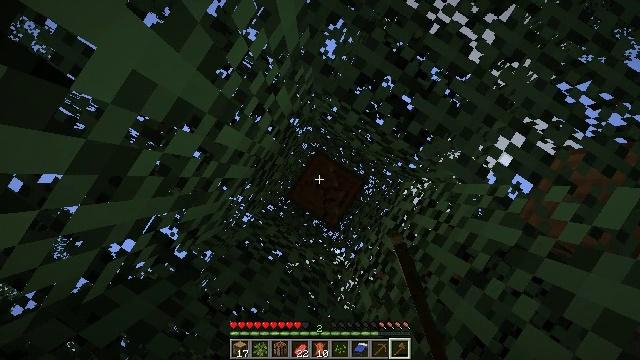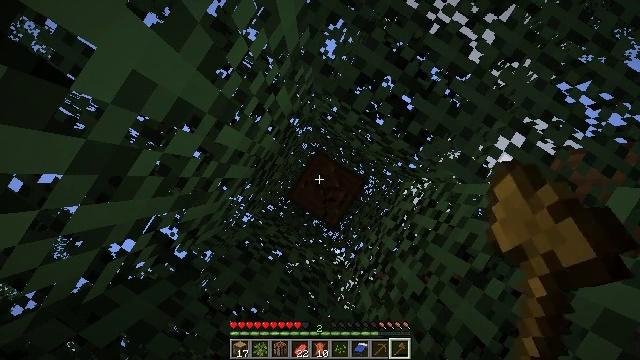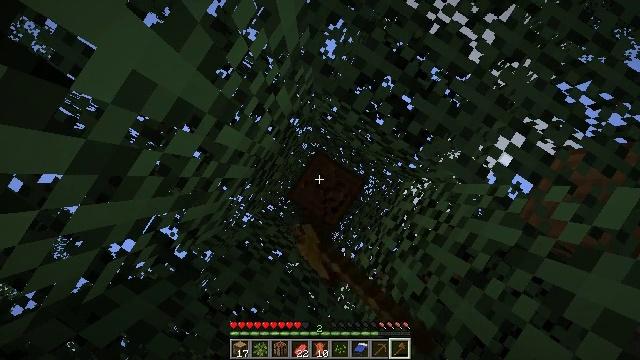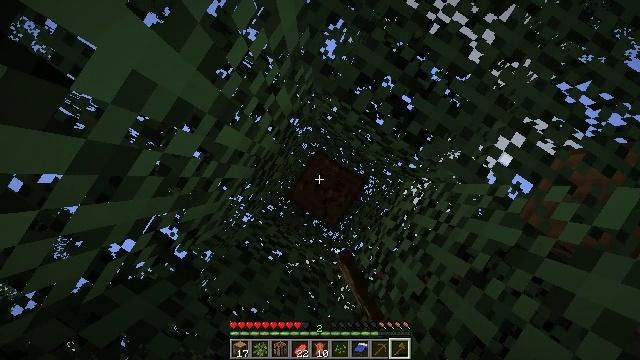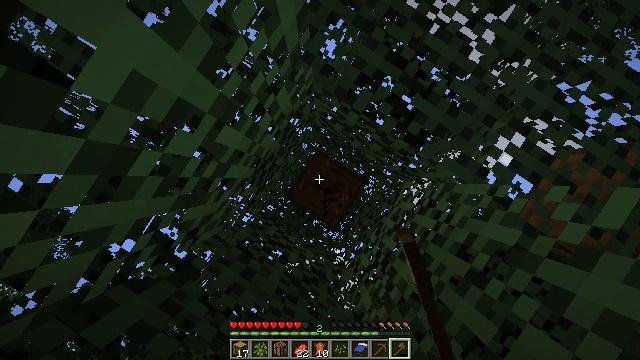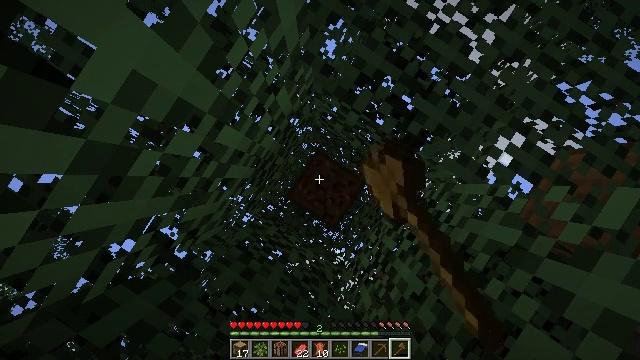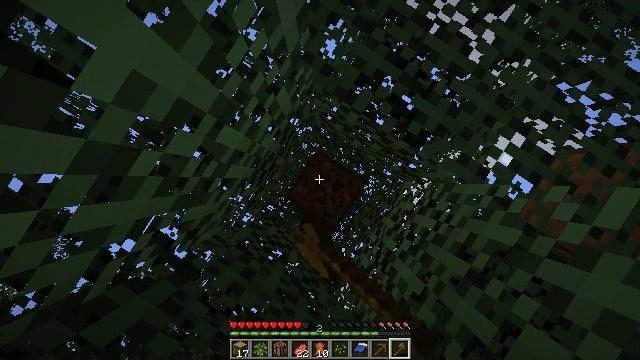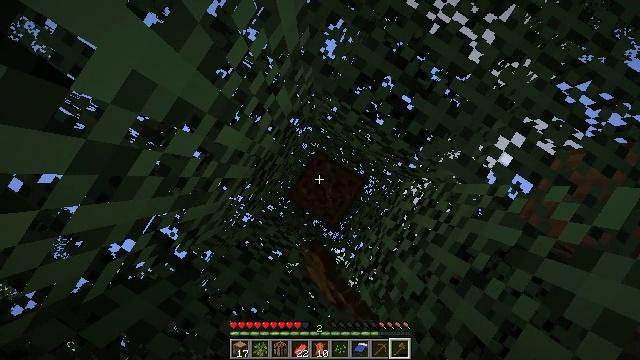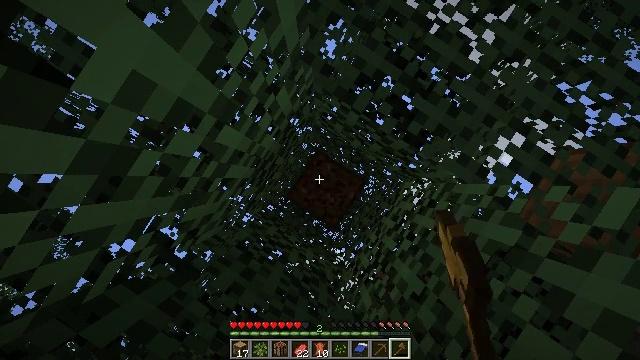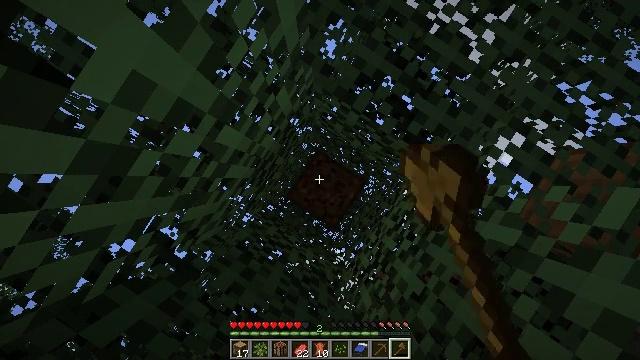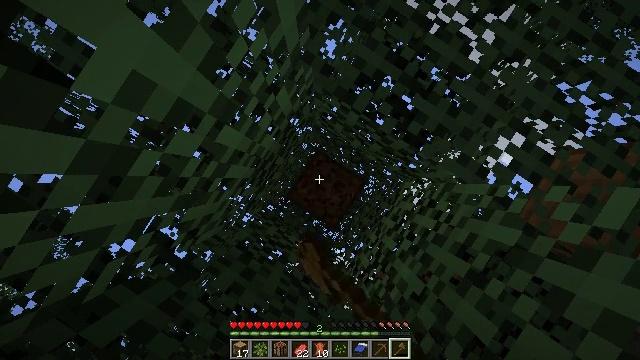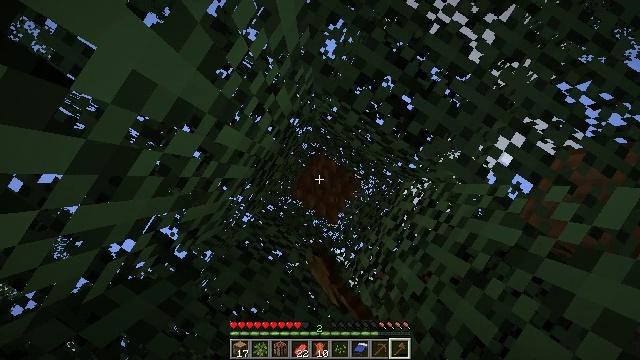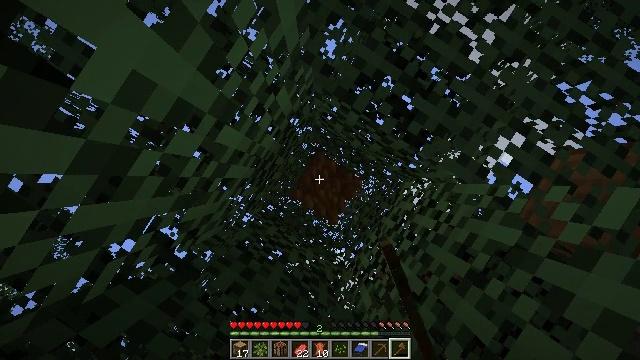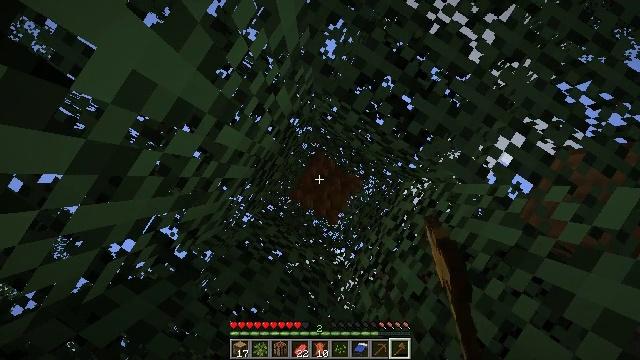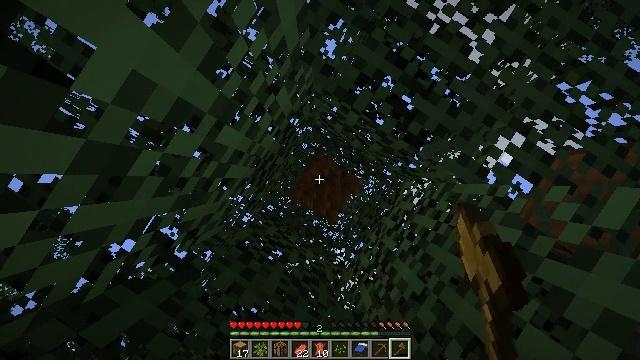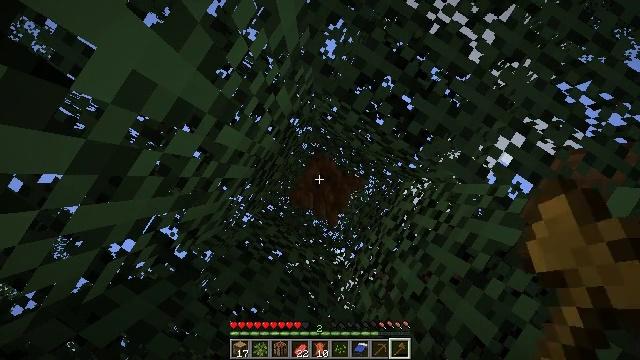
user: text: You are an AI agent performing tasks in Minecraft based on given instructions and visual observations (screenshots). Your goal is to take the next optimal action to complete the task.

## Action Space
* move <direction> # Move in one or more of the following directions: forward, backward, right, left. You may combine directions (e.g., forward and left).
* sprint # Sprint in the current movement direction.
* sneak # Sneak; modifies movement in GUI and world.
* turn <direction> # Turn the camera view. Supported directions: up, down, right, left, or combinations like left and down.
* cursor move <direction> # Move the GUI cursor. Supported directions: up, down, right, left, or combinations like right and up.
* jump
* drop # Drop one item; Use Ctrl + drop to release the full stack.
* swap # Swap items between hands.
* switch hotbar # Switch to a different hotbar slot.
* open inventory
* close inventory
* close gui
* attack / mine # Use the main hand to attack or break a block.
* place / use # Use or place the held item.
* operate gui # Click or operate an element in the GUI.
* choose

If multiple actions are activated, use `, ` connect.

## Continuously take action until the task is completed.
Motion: motion action
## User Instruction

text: Break the spruce log from the tree.
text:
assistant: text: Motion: attack / mine
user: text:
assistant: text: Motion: attack / mine
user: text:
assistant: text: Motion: attack / mine
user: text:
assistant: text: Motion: attack / mine
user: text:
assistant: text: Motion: attack / mine
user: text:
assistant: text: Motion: attack / mine
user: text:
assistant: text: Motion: attack / mine
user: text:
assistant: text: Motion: attack / mine
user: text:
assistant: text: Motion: attack / mine
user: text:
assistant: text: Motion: attack / mine
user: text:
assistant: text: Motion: attack / mine
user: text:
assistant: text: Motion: attack / mine
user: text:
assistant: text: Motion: attack / mine
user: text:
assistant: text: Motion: attack / mine
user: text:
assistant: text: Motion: attack / mine
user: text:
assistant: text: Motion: attack / mine